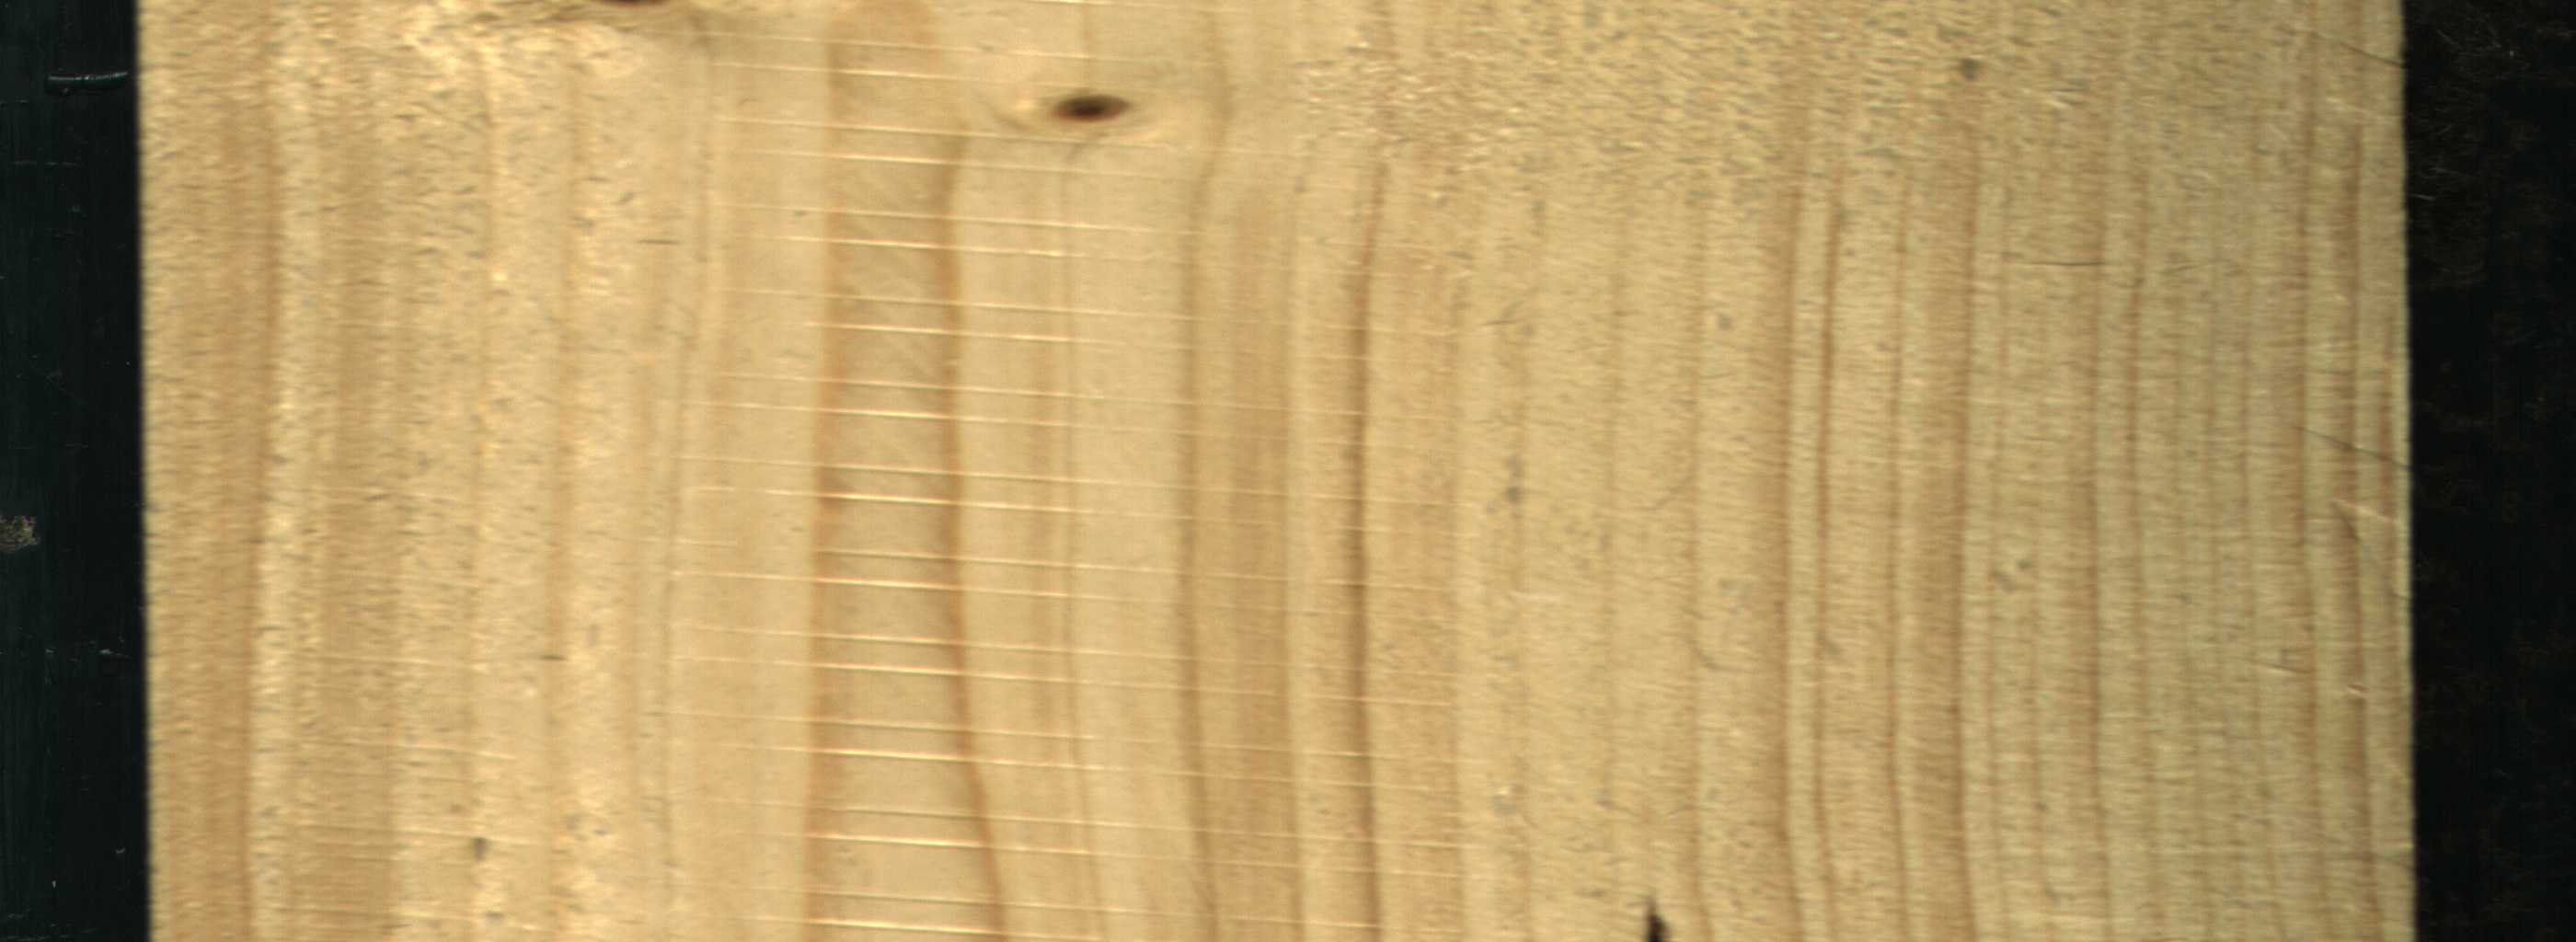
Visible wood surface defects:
resin
Live_Knot